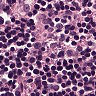
Metastatic tissue present: no